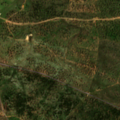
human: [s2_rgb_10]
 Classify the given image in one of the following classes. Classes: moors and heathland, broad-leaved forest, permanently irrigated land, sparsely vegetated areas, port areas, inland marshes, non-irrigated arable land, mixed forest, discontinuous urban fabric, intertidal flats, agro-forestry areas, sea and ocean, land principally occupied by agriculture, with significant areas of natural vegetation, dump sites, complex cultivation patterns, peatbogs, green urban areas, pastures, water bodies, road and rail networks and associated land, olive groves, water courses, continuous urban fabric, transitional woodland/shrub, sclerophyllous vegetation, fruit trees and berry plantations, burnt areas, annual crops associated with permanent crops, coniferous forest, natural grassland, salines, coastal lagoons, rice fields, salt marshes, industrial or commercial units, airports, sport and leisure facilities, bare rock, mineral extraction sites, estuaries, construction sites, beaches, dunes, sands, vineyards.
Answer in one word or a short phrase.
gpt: complex cultivation patterns, agro-forestry areas